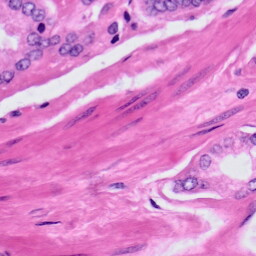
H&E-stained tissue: Prostate